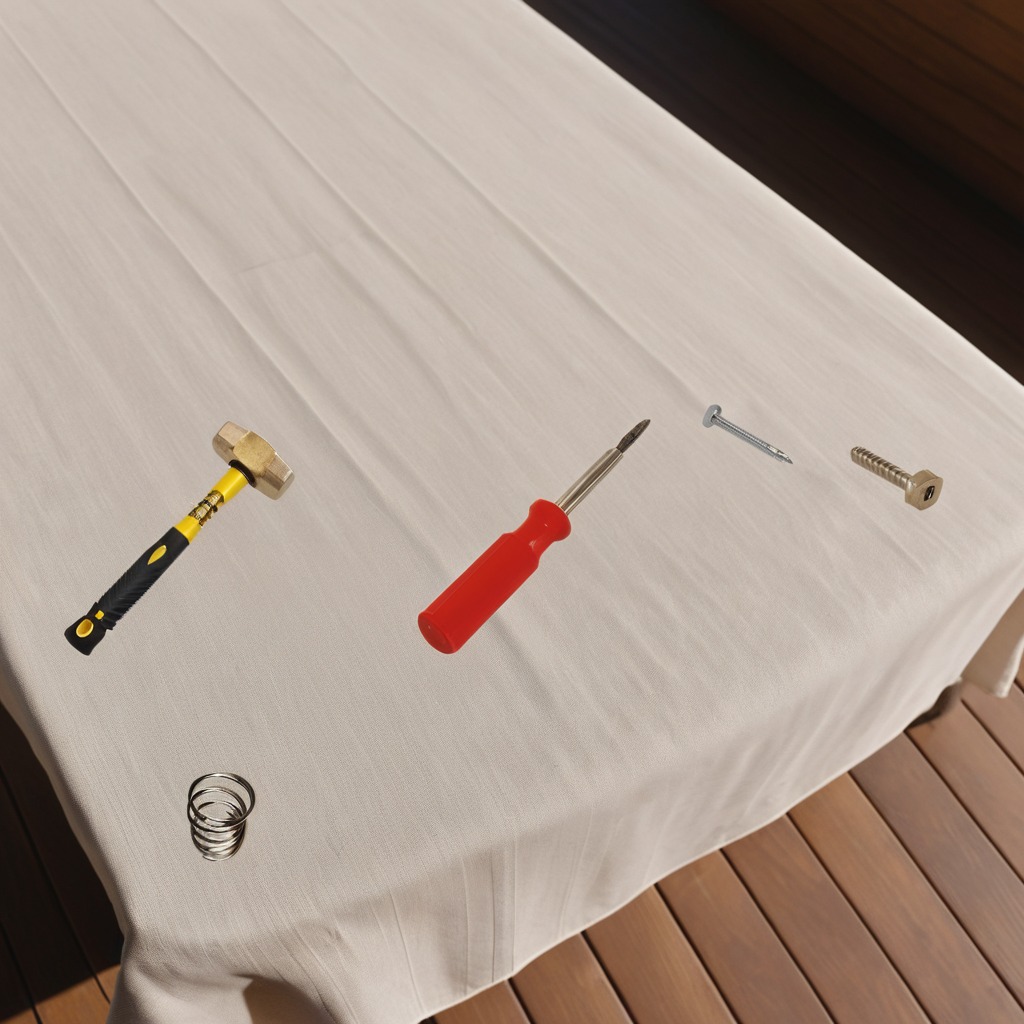
A hammer, an iron nail, a metal machine screw, a coiled metal spring, and a screwdriver are lying on the wooden table.